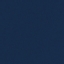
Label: SeaLake